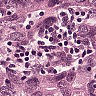
Metastatic tissue present: yes